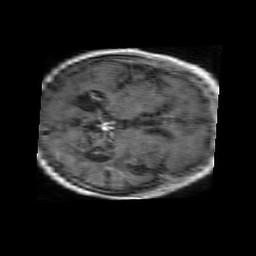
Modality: T1w
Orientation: axial
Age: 61
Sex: female
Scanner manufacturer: philips
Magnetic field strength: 1.5 T
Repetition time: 0.6333 s
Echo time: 0.012 s